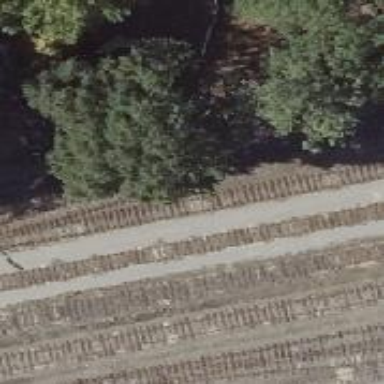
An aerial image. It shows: Railway siding for service.